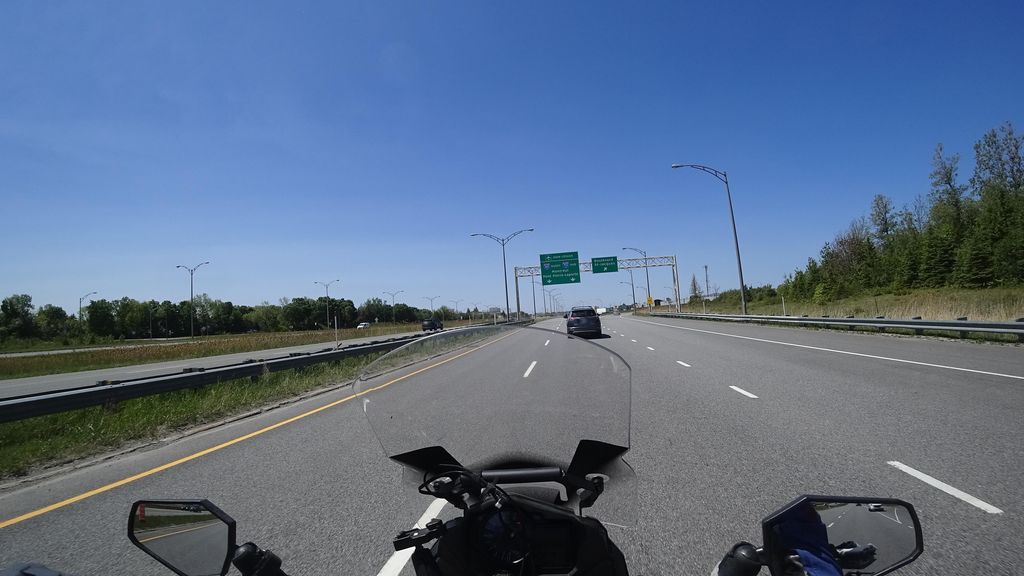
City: quebec_city